Interaction volume radius: 10 \u00c5
Interaction volume height: 35 \u00c5
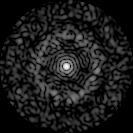
Disorder parameter: 0.83